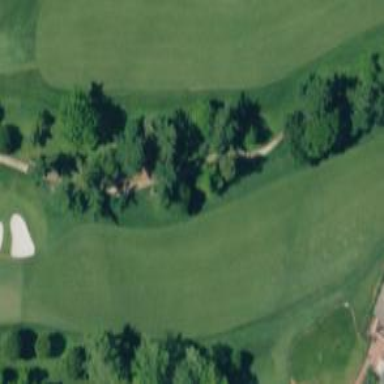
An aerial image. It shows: Path designated for golf carts.